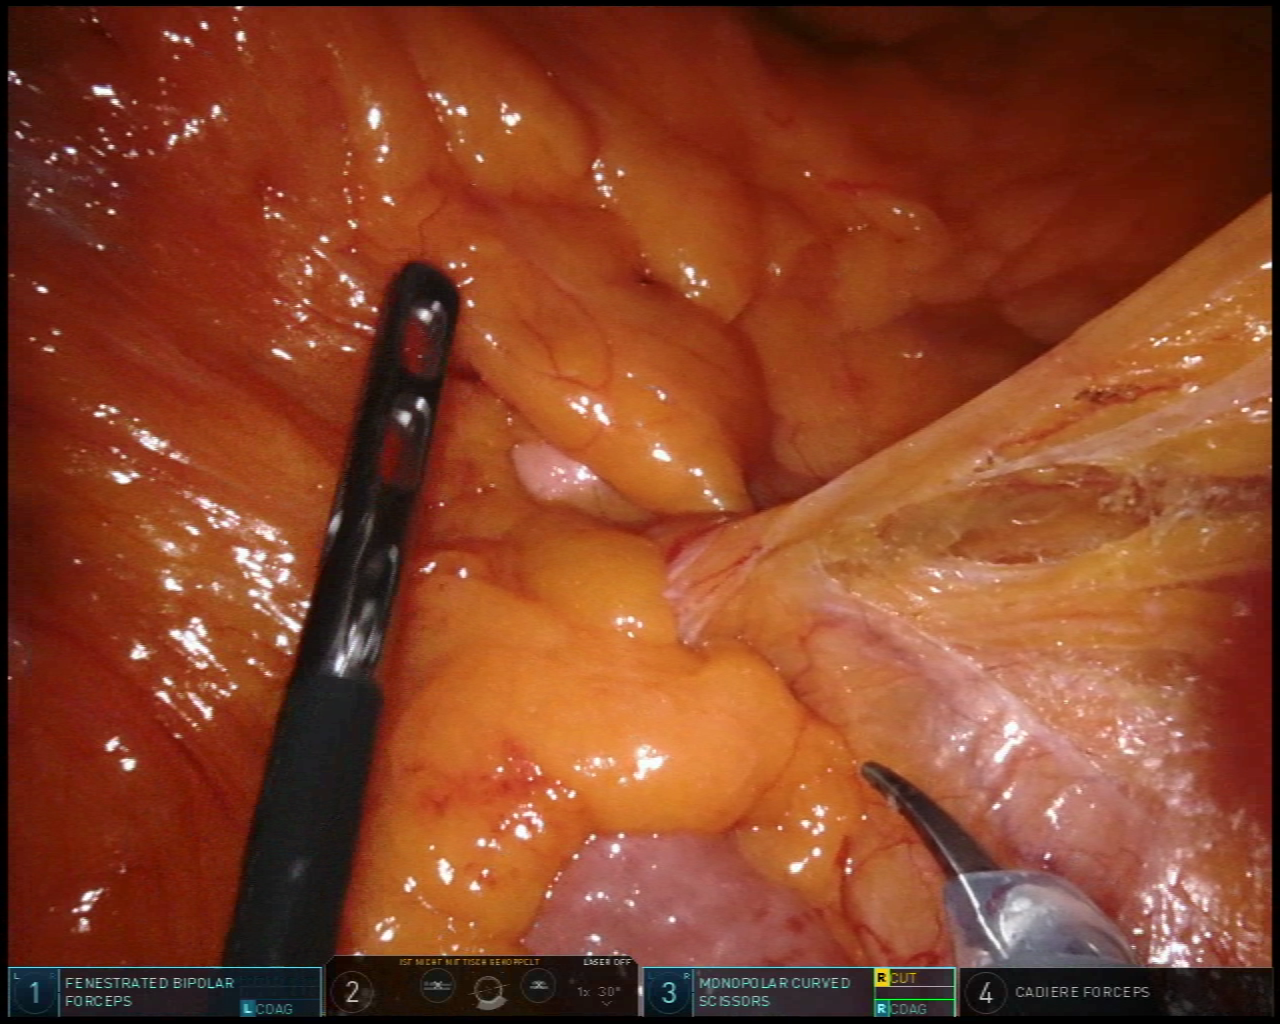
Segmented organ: pancreas
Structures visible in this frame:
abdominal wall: no
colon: no
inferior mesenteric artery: no
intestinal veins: no
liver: no
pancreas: yes
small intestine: yes
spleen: no
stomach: no
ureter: no
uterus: no
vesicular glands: no